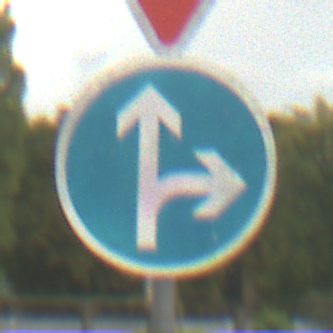
Verkehrszeichen: VorgeschriebeneFahrtrichtungGeradeausOderRechts
Zusatzzeichen oben: VorfahrtGewaehren
Umgebung: Outdoor, Suburban
Tageszeit: MorningAfternoon
Wetter: PartlyCloudy
Licht: Natural
Jahreszeit: NotSpecified
Kontrast: LowContrast